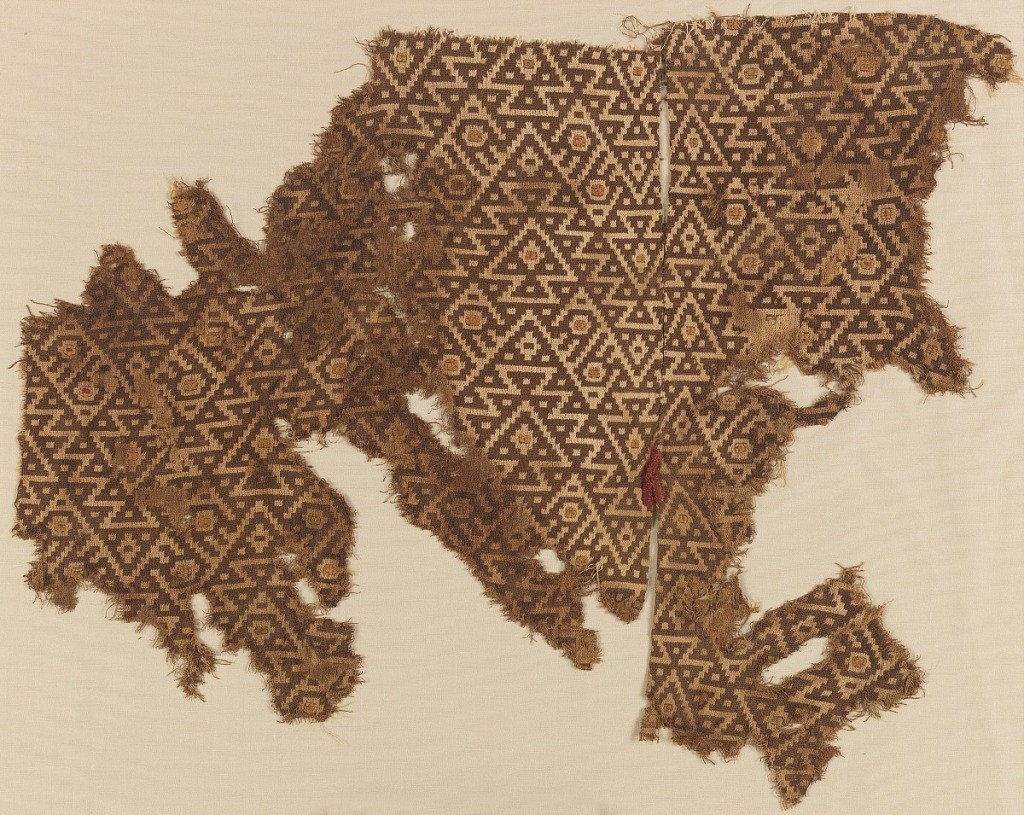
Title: Fragment
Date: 600–1000
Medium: cotton, wool Technique: double cloth with 2:2 warps, 2:2 wefts, supplementary weft details, interlacing through 2 layers
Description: Geometric design in rectangular panels in brown and tan.